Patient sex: M
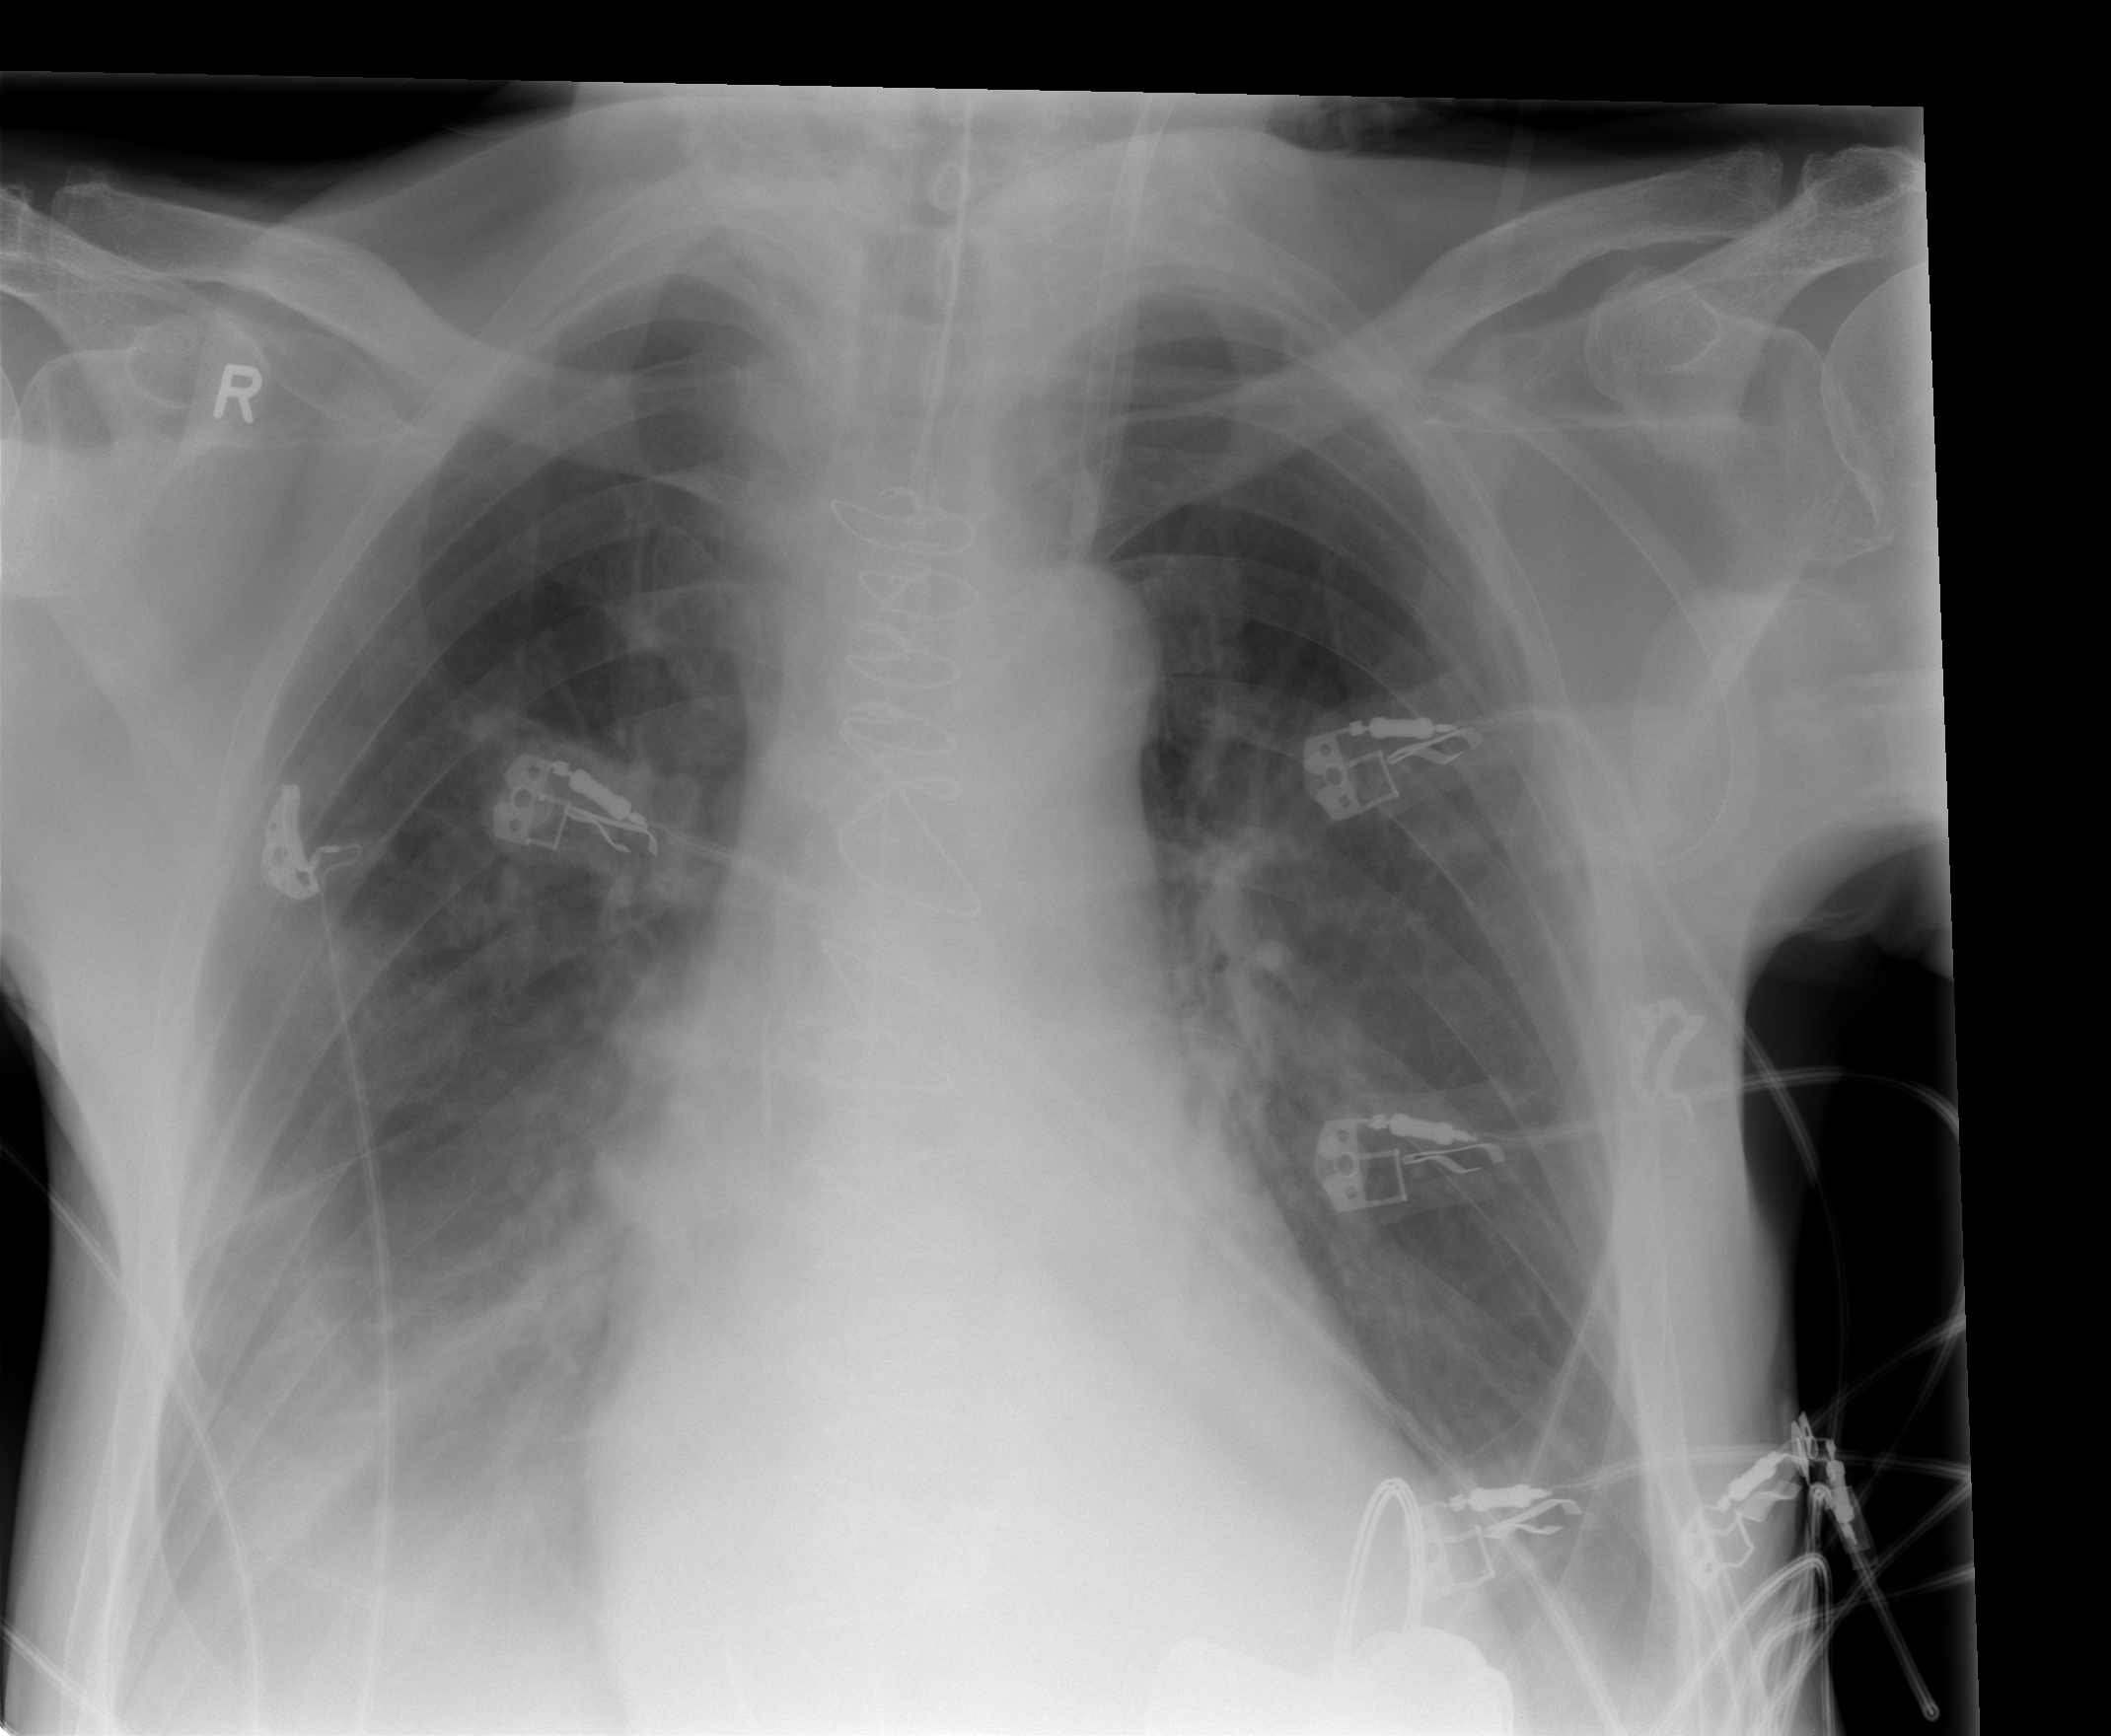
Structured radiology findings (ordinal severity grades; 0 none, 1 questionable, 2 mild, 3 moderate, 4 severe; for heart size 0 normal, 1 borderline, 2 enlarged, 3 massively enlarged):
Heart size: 2
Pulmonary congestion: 0
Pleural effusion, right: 3
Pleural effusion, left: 2
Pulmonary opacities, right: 1
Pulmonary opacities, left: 1
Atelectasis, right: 2
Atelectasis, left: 2